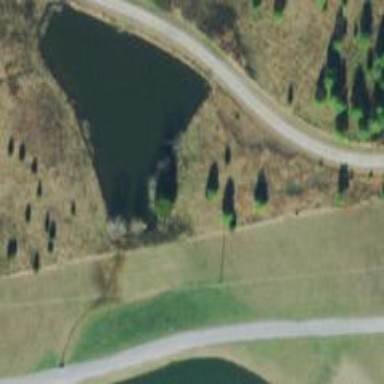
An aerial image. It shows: Peaceful pond surrounded by nature.